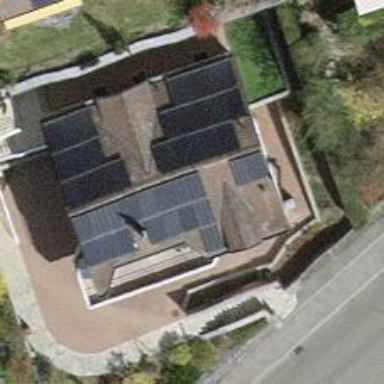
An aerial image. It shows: Solar power generator utilizing photovoltaic technology with solar photovoltaic panels.